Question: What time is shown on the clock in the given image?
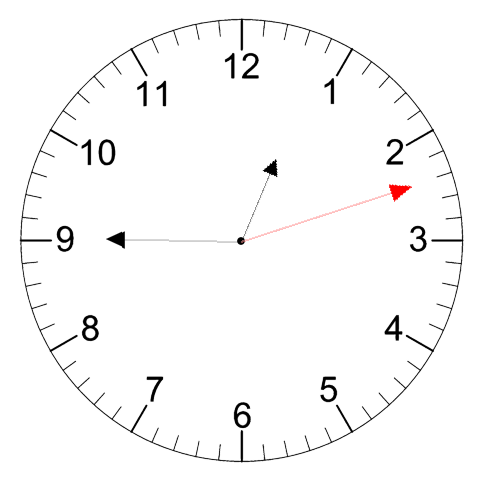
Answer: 12:45:12